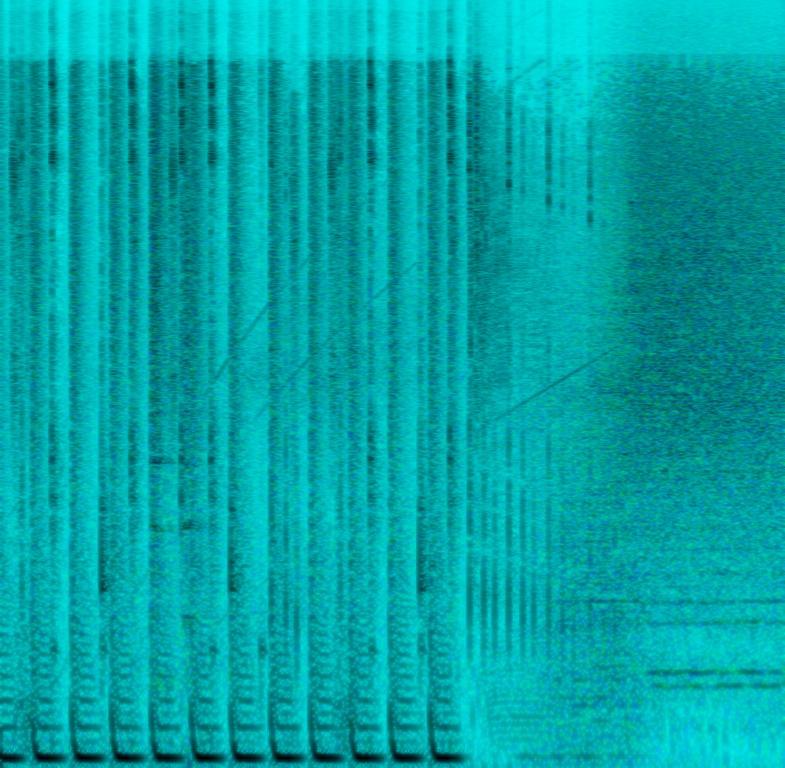
The song is an instrumental. The tempo is medium with a booming bass line, grooving drum rhythm, sweeping keyboard harmony, sonic sound effects, and pin pong ball sound effects. The song has trance vibes and is very groovy. The song has poor audio quality.